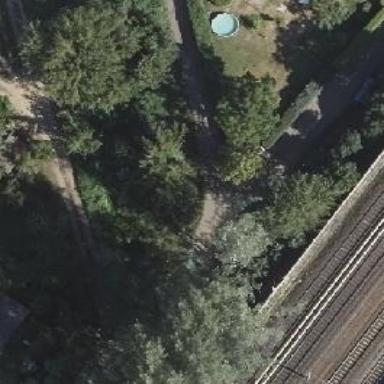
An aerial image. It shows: Abandoned historic railway with one track on embankment.